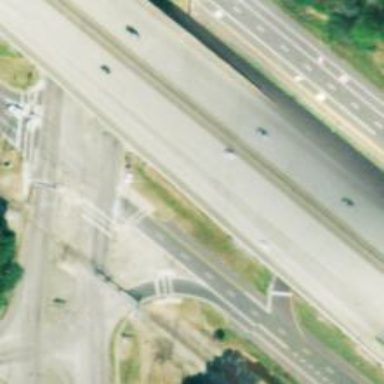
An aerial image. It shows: Bridge over motorway.